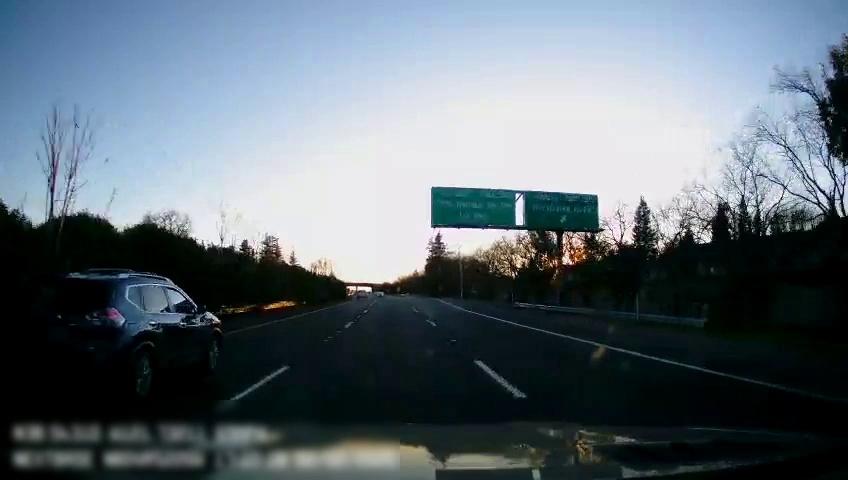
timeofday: Day
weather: Sunny
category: Drivable Space
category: Vehicles | Truck
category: Vehicles | SUV
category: Lanes | Alternate Lane
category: Lanes | Current Lane
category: Lanes | Current Lane
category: Lanes | Alternate Lane
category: Traffic | Signs
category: Traffic | Signs